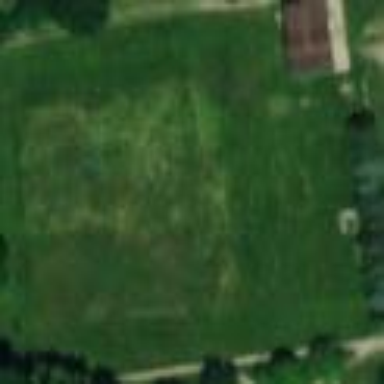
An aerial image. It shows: Archery pitch used for leisure and sports.